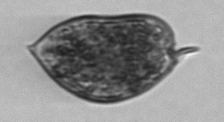
Label: Prorocentrum_micans